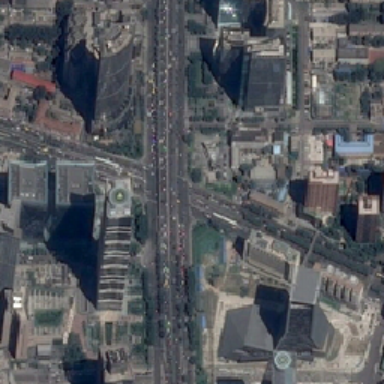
This area is the economic center of the city .